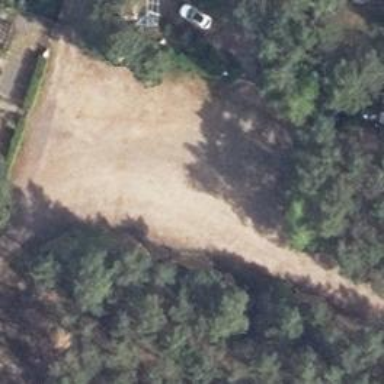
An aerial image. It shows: Parking area.